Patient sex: F
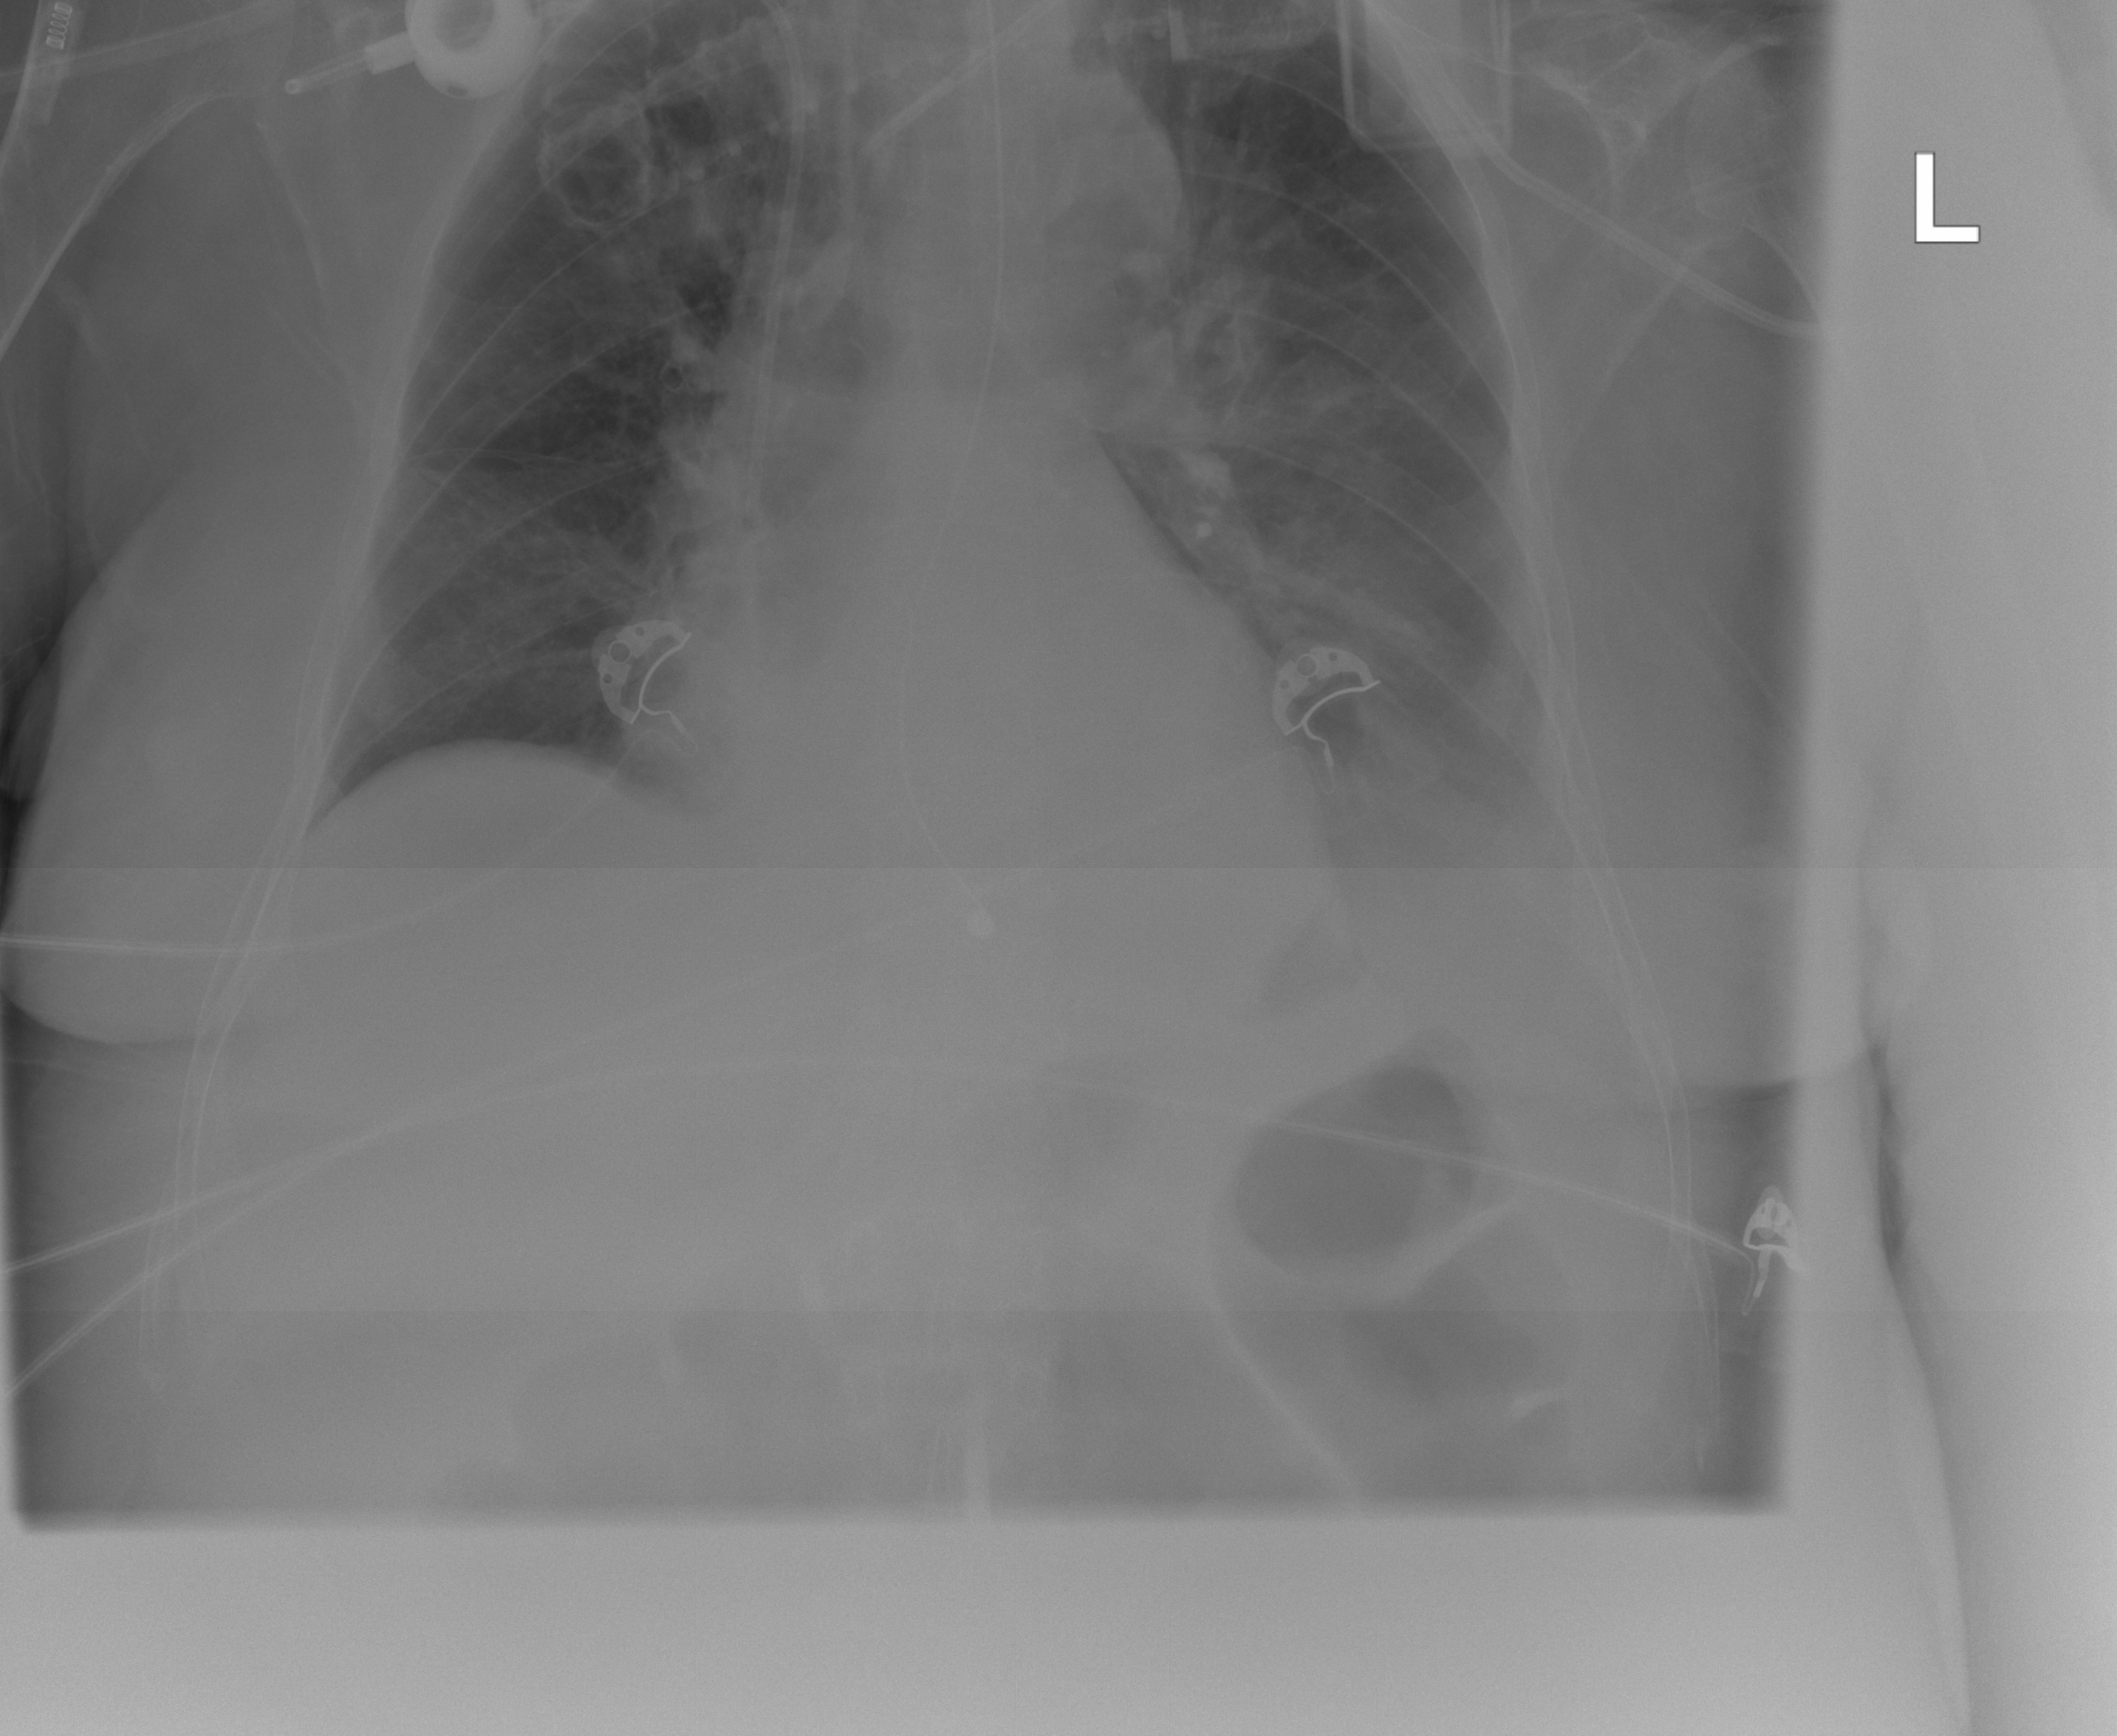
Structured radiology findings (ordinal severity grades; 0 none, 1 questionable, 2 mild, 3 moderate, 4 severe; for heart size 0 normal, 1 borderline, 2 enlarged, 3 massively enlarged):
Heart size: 1
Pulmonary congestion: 0
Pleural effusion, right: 0
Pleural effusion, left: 2
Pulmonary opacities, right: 0
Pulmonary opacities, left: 0
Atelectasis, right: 0
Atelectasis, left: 2